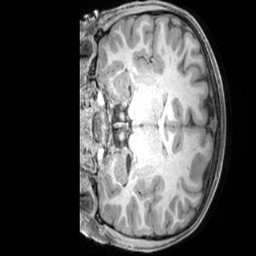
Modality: T1w
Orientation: coronal
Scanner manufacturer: siemens
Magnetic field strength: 3 T
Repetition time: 2.4 s
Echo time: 0.00224 s